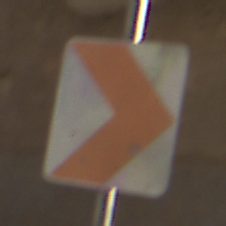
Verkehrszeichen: RichtungstafelnInKurvenKleinLinks
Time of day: Midday
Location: Outdoor (Urban)
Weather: Clear
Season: NotSpecified
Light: Natural